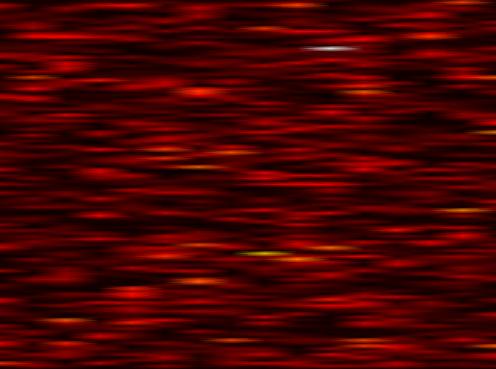
Label: WOLA